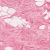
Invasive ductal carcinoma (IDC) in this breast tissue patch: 0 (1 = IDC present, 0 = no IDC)